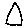
Label: triangle